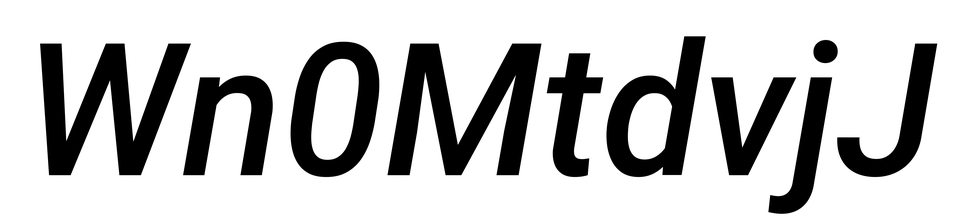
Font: Roboto-Italic_Medium_Italic